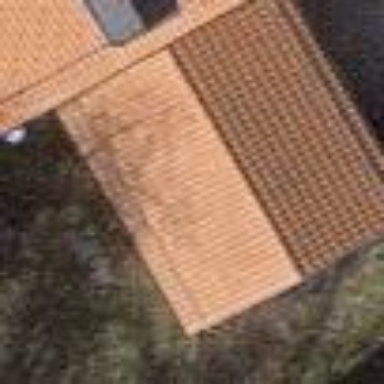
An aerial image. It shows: Garage building.